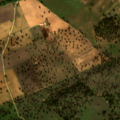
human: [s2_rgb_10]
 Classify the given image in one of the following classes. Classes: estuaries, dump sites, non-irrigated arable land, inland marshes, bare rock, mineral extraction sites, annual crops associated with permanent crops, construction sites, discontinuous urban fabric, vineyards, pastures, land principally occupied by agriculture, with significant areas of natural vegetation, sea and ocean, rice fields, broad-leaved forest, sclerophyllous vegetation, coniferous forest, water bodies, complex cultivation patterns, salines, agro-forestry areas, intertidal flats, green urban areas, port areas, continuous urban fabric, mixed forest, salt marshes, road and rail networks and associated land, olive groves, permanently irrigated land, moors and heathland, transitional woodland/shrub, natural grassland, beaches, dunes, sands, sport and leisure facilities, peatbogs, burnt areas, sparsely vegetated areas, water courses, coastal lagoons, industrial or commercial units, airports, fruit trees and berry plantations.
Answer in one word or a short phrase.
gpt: non-irrigated arable land, agro-forestry areas